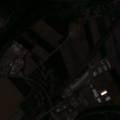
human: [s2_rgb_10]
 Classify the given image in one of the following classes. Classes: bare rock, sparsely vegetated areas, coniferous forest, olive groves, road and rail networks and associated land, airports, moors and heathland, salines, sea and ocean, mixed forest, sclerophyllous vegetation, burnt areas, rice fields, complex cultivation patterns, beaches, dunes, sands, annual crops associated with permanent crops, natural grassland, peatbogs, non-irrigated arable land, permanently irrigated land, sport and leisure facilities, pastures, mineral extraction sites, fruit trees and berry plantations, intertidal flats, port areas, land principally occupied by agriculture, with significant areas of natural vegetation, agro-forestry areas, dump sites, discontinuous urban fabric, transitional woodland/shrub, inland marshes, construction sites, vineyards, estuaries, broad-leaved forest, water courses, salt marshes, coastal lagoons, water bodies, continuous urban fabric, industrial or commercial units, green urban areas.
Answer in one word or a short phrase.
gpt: discontinuous urban fabric, industrial or commercial units, non-irrigated arable land, broad-leaved forest, water courses